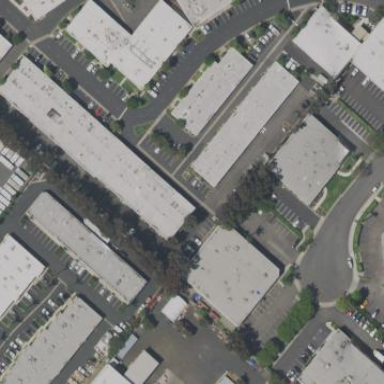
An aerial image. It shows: Commercial building.